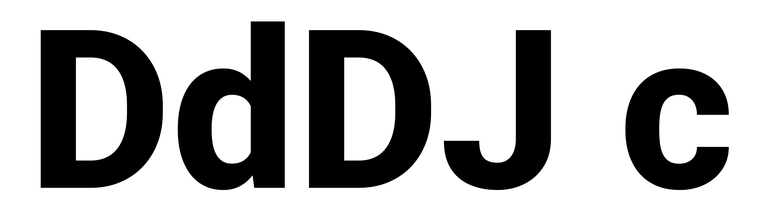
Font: Roboto_ExtraBold